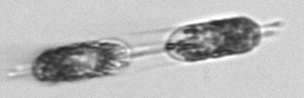
Label: Hemiaulus